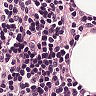
Metastatic tissue present: no